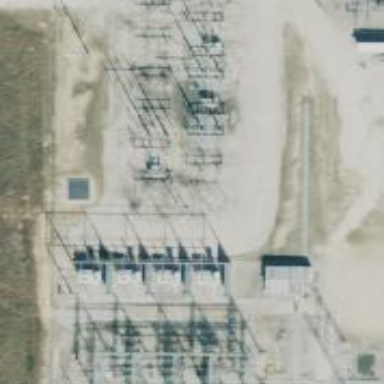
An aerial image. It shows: Switch used for power control.